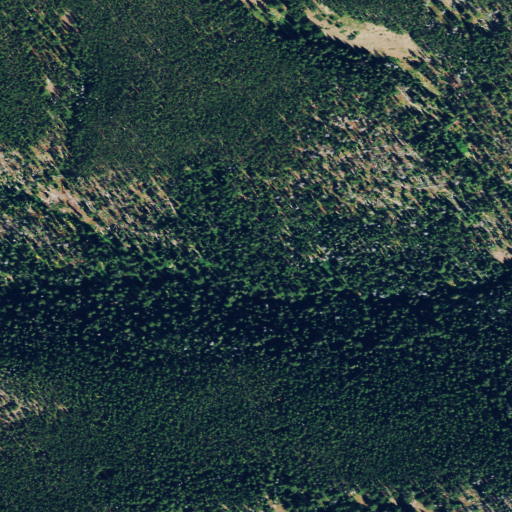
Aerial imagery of depression(s) in Montana named Carmichael Basin containing only evergreen forest